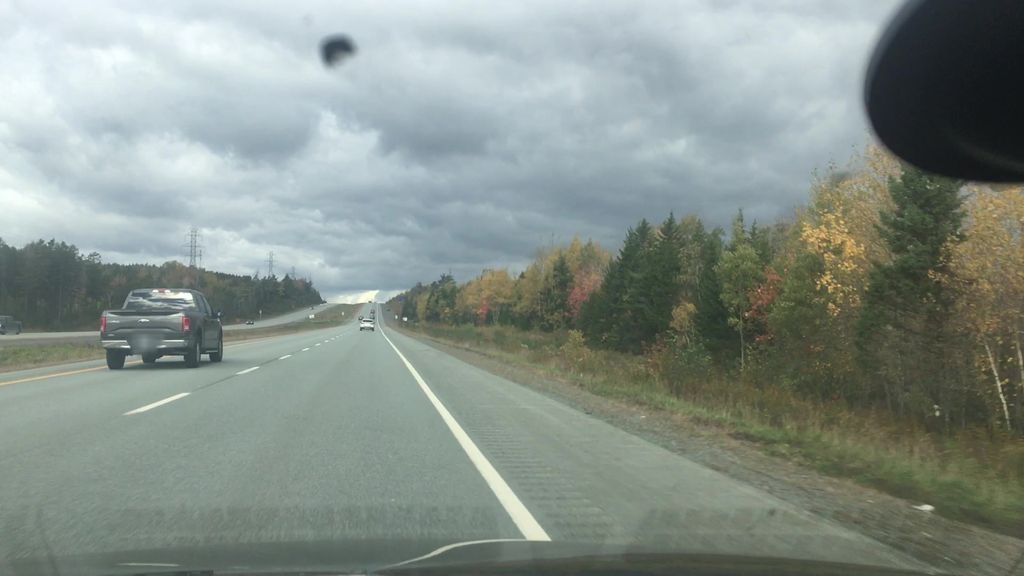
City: halifax